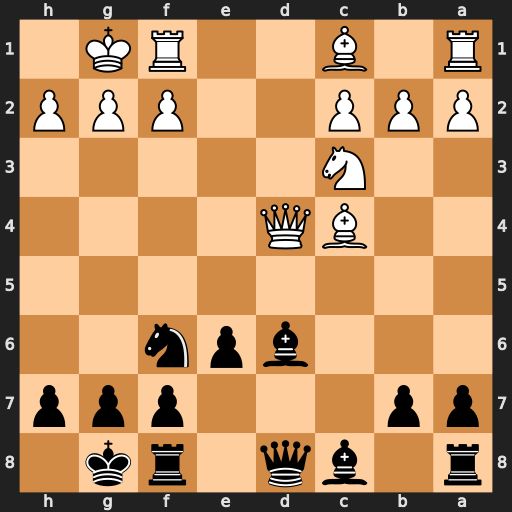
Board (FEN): r1bq1rk1/pp3ppp/3bpn2/8/2BQ4/2N5/PPP2PPP/R1B2RK1
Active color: b
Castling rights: -
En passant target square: -
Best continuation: Bxh2+ Kxh2 Qxd4